Question: I try to run a .exe on a XP 32bits computer. I use Visual Studio 2012 on a Windows 7 64bits.
I got a message " **.exe is not a valid win32 application.
So, it's because I have compiled the program in 64bits.
I try to change the platform target in my project properties, but I have only "Win32, ARM and x64"
Win32 = x86 ?
Why I have not x86 platform on the list ?
A screenshot :

I'm sorry for my bad english...
Thank you in advance.
EDIT : Ok, Win32 == x86, so why when I compile in Win32, I get the message "**.exe is not a valid win32 application." on a 32bits win XP ?
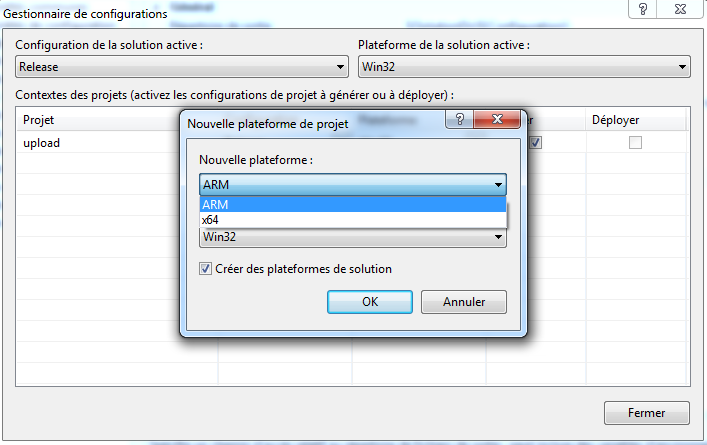
Answer: x86 is for Intel or AMD specific code generation, while Win32 is a generic 32-bit target.
Ref: <URL>